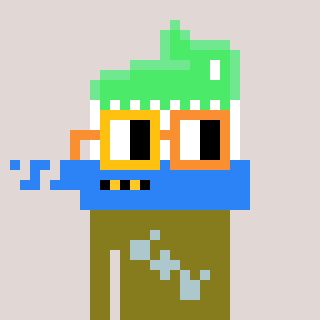
a pixel art character with square yellow and orange glasses, a toothbrush-shaped head and a gunk-colored body on a warm background